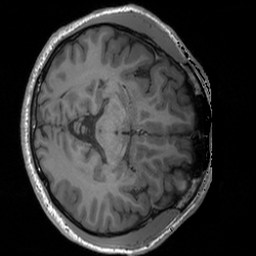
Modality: T1w
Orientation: axial
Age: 37
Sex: male
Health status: healthy
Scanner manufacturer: siemens
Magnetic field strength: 3 T
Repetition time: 1.9 s
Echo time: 0.00252 s